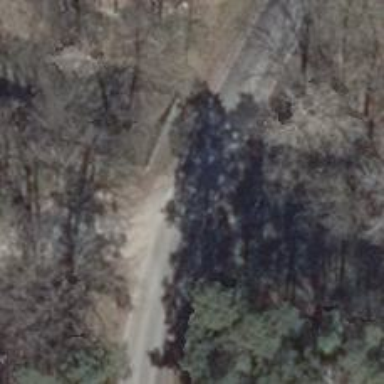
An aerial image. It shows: Tertiary road with bridge.